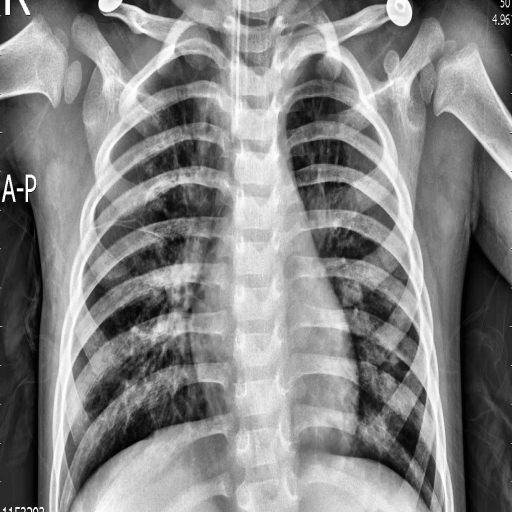
Finding: PNEUMONIA